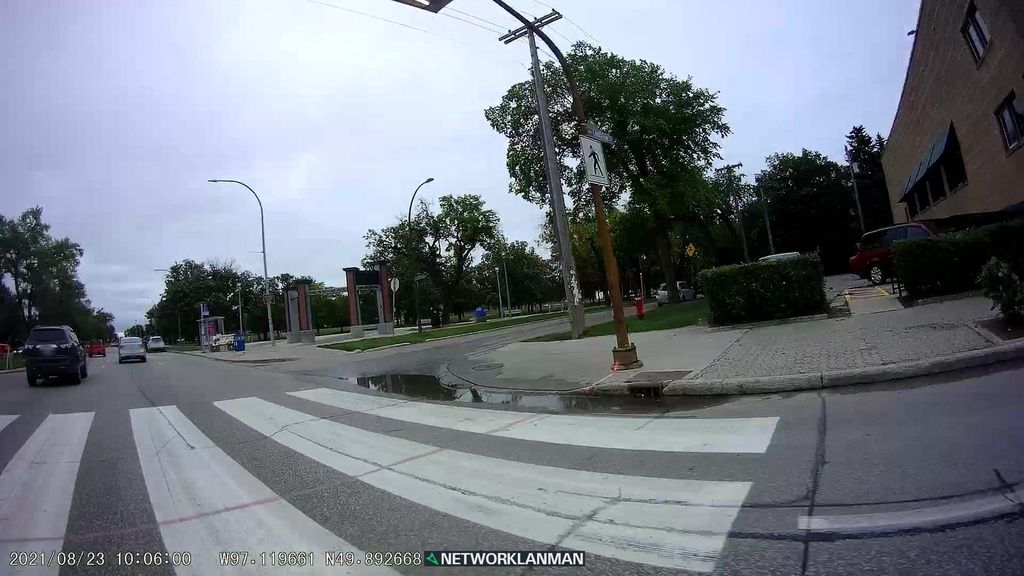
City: winnipeg